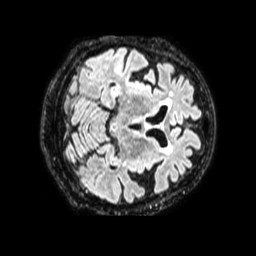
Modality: FLAIR
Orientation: axial
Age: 75
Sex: female
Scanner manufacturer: philips
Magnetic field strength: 1.5 T
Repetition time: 4.8 s
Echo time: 0.3493 s